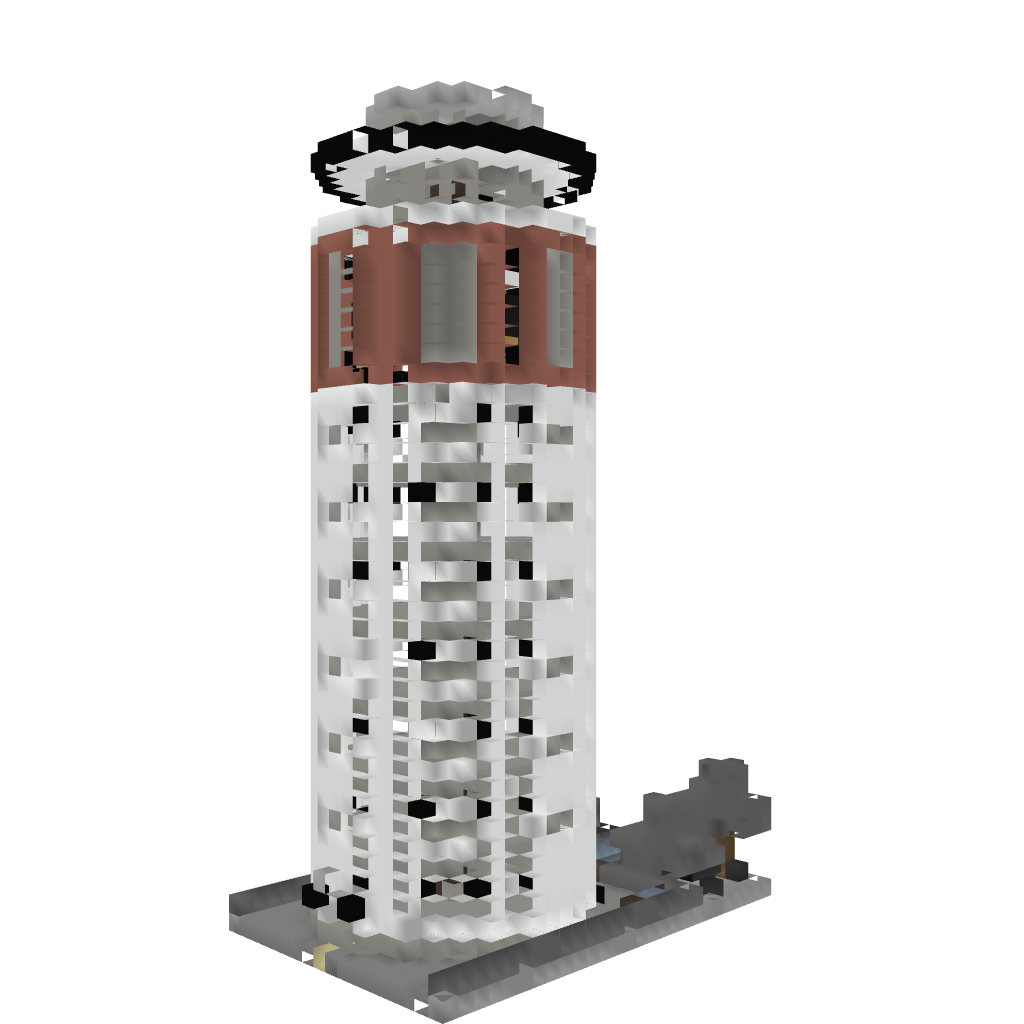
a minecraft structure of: Wasserturm Groß-Gerau